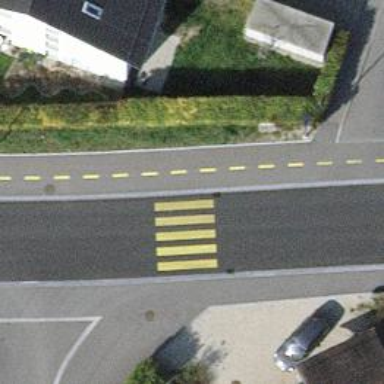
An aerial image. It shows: Marked crossing on the road.